Current action and preconditions to check: path_clear

Your task: For each precondition in the list above, predict whether it will hold at this action.

Consider the current scene as observed from the mobile robot's camera, and analyze the predicted future states of all dynamic agents (e.g., people, animals, vehicles, or any moving entities) within the NEXT SECOND.

IMPORTANT: Only answer "very likely" if you are absolutely certain—based on strong, clear evidence—that a dynamic agent will violate the precondition in the predicted future state. Do NOT answer "very likely" for unlikely, ambiguous, or low-probability risks.

Ask yourself for each precondition: Is there a high probability, with clear and convincing evidence, that the predicted future states of any dynamic agent will interfere with the predicted future state of the currently executing action within the NEXT SECOND, causing that precondition to fail?

Assess the risk level based on these predictions. Use "likely" or "very likely" if motions create a clear risk of interference.

Use "neutral" or "improbable" if agents are nearby but their predicted paths are clearly diverging or non-conflicting.

Failure Risk Categories: "very improbable", "improbable", "neutral", "likely", "very likely"

Answer Format: Output ONLY the probability_of_failure value from these categories: "very improbable", "improbable", "neutral", "likely", "very likely"

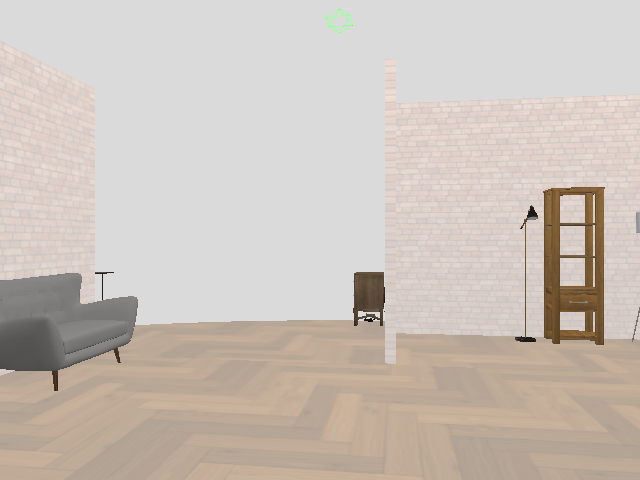

Answer: very improbable